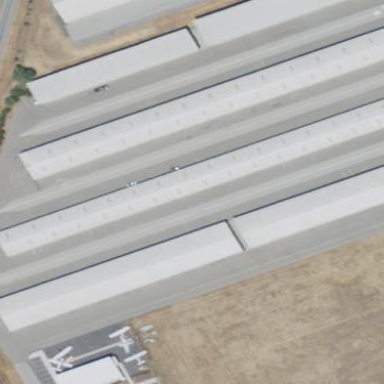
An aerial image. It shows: Hangar building located at airport.